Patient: sex F, age 58
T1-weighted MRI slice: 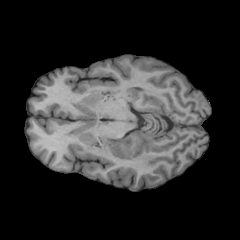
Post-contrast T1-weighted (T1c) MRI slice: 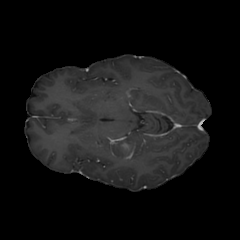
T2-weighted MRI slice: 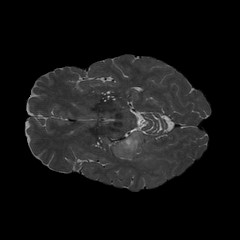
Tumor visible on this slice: yes
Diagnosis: Glioblastoma, IDH-wildtype
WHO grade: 4